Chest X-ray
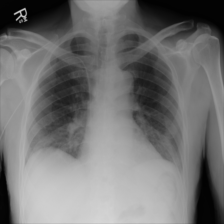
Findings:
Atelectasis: negative
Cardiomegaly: negative
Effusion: negative
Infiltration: negative
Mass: negative
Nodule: negative
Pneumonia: negative
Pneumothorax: negative
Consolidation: negative
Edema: negative
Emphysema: negative
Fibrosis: negative
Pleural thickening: negative
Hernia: negative